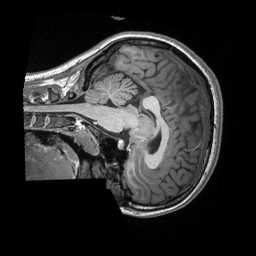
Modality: T1w
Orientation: sagittal
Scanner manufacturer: siemens
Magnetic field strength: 3 T
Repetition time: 2.3 s
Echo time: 0.00308 s